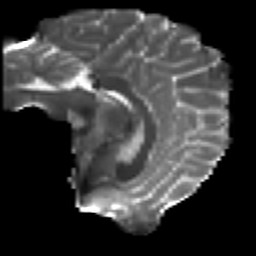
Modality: T2w
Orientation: sagittal
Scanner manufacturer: ge
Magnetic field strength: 3 T
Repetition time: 7.98 s
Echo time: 0.0701 s